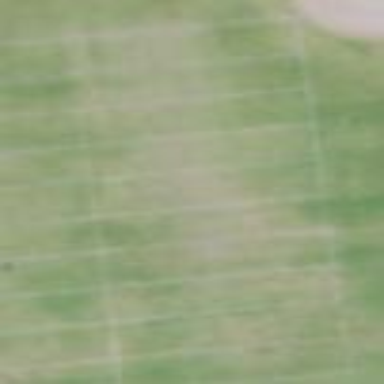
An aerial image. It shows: American football pitch with grass surface.